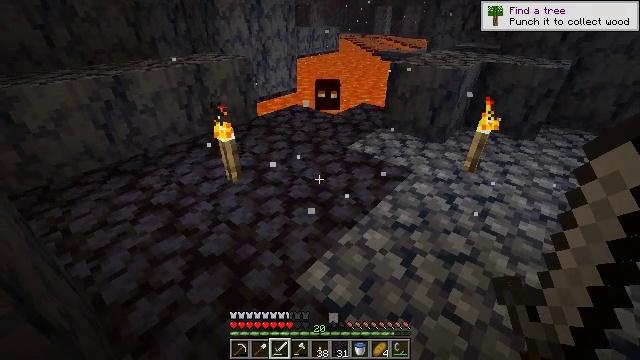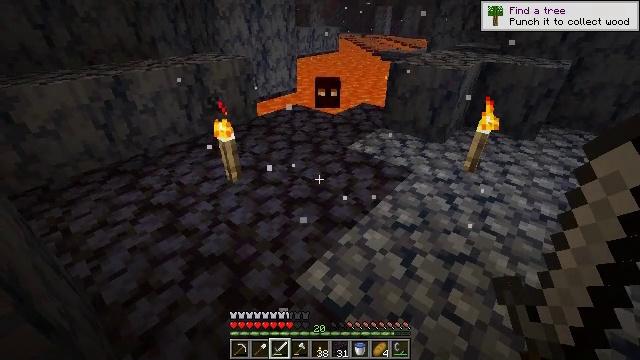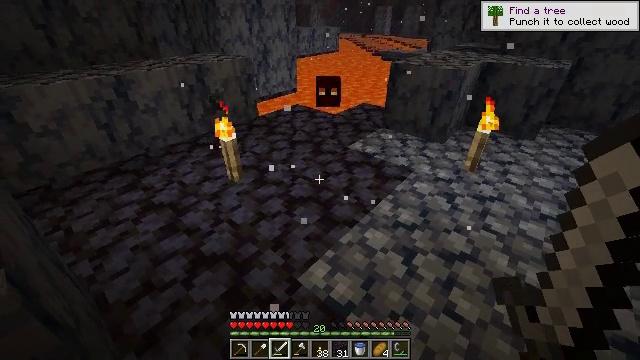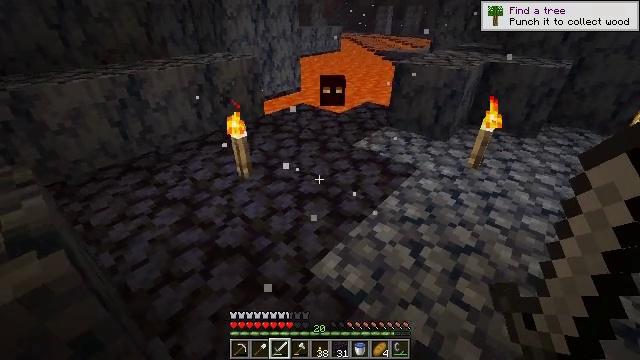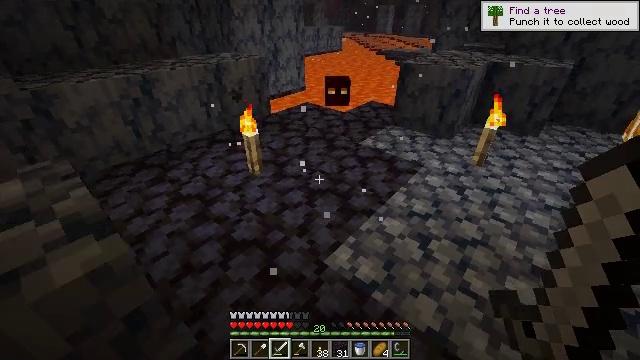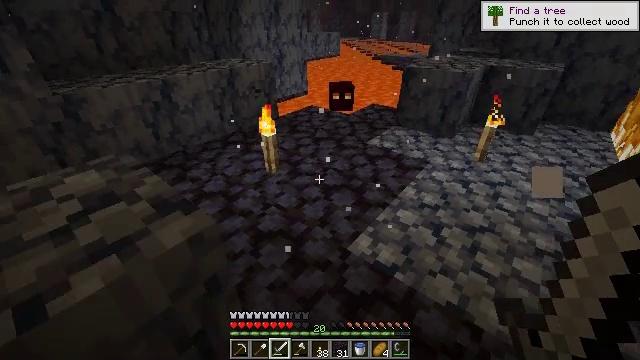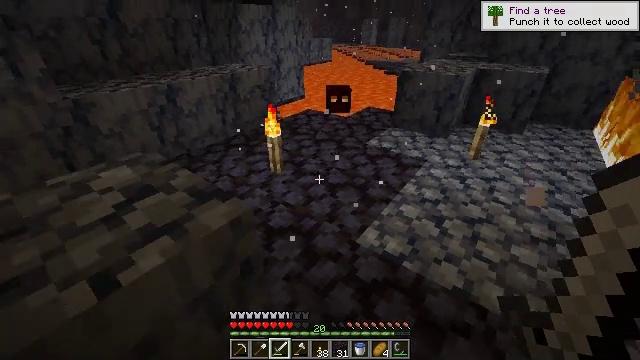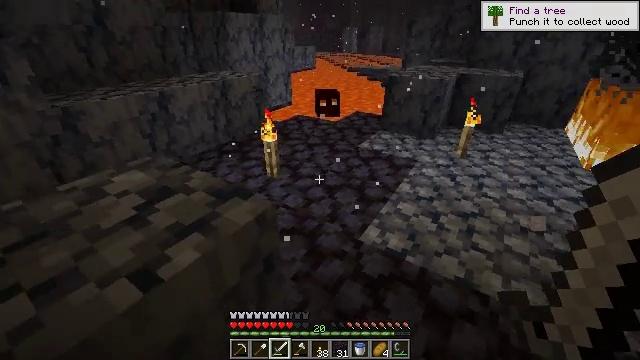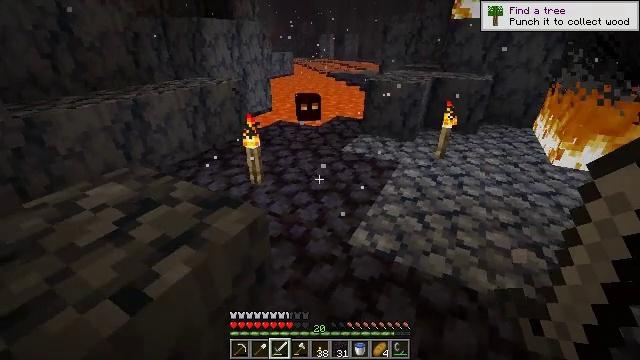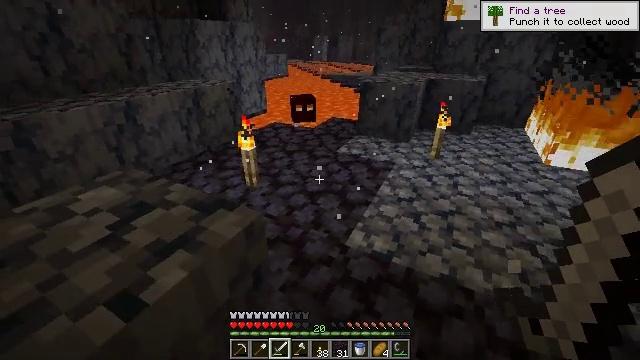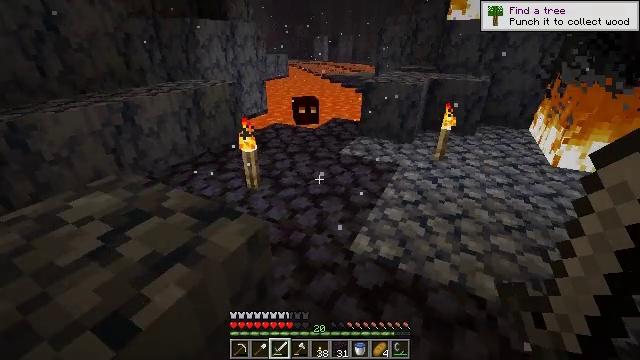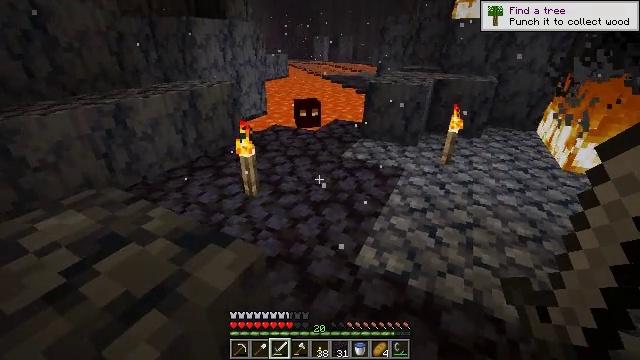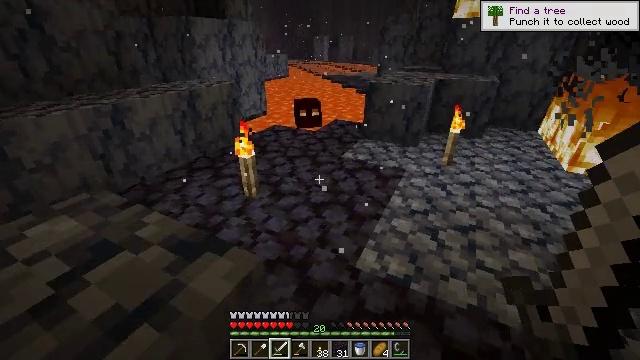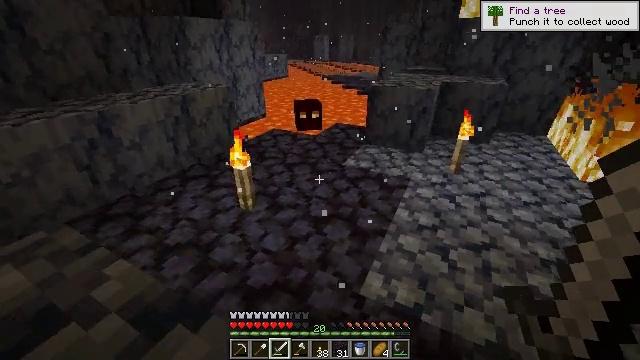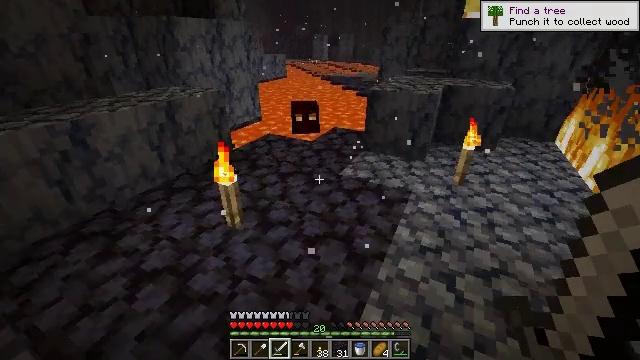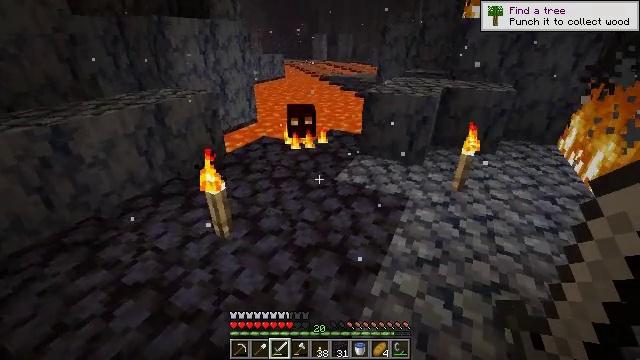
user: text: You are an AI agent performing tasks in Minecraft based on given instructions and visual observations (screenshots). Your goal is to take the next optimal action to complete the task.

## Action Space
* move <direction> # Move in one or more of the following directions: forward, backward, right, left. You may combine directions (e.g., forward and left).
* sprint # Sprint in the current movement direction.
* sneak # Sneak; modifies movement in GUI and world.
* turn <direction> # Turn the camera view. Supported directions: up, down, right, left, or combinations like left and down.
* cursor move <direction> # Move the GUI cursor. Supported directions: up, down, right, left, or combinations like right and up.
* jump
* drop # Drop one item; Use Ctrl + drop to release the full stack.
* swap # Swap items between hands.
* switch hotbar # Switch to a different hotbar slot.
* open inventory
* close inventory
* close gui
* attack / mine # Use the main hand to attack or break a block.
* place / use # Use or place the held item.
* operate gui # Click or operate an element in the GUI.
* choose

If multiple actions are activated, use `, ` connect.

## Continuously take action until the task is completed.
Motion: motion action
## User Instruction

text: Defeat a magma cube.
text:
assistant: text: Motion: no_op
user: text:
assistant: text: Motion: move back and move left
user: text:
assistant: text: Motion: move back and move left
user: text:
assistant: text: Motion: move back and move left
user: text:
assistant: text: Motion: move back and move left, turn right and up
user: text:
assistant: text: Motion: move back and move left, turn right and up
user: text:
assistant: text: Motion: move left, turn right and up
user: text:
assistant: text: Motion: turn right and up
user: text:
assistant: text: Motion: turn right
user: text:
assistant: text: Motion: move forward
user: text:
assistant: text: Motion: move forward
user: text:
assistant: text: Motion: move forward
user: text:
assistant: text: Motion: move forward
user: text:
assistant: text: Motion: move forward
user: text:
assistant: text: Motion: move forward
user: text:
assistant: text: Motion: no_op
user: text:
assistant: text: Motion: no_op
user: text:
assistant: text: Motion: turn right and up
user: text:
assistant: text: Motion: turn right and up
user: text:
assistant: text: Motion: turn right and up
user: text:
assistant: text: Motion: turn right and up
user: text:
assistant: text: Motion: turn right
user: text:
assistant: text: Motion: no_op
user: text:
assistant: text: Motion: no_op
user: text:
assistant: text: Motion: move left
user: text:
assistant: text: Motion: move left
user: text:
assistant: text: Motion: move back and move left
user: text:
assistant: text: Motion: move back and move left, turn left and down
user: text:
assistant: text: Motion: move back and move left, turn left and down
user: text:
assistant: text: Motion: move back and move left, turn left